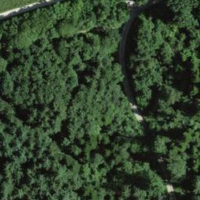
EUNIS habitat code: 44
Species observed at this site:
Lamium galeobdolon